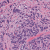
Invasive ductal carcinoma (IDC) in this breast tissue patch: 1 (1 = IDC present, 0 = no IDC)